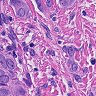
Metastatic tissue present: yes